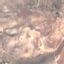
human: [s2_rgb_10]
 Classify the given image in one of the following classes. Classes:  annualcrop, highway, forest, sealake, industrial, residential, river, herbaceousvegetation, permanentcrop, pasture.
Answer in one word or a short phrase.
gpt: PermanentCrop